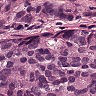
Metastatic tissue present: yes